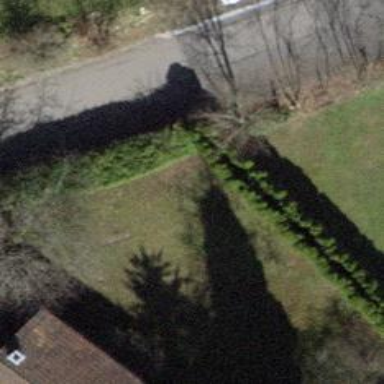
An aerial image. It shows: Hedge acting as barrier.